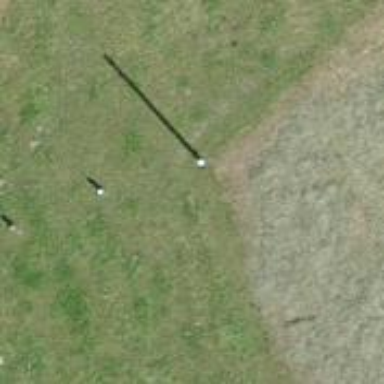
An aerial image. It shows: Power pole.